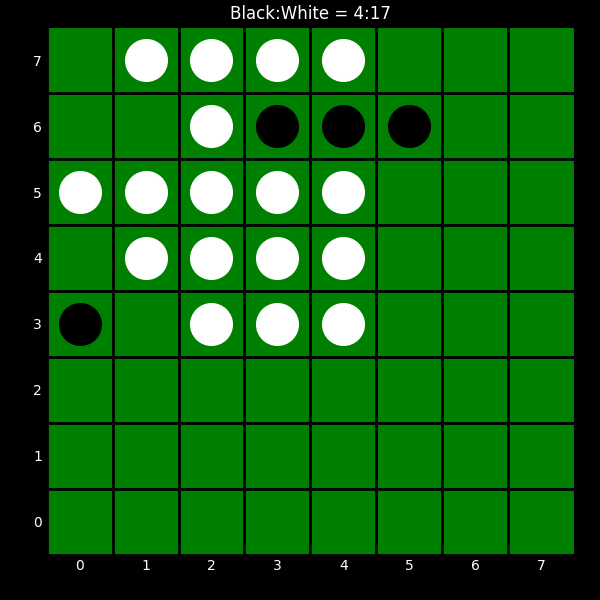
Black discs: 4
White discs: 17